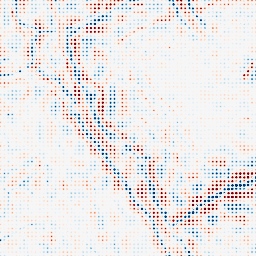
Category: wavelet
Decomposition family: wavelet_dwt
Decomposition parameters: wavelet: db8
level: 4
Upsampling method: sinc_blackman
Upsampling parameters: scale: 8
kernel_size: 4
Upsampling scale: 8